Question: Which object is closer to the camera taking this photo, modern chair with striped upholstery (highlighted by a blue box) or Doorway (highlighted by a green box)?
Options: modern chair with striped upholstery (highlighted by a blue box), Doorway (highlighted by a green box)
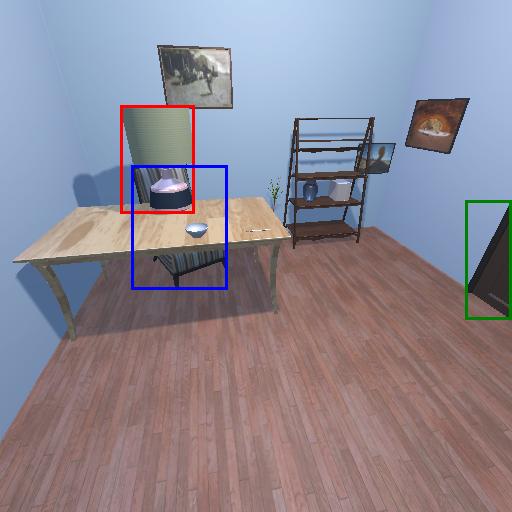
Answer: modern chair with striped upholstery (highlighted by a blue box)